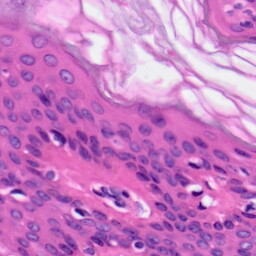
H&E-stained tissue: Skin